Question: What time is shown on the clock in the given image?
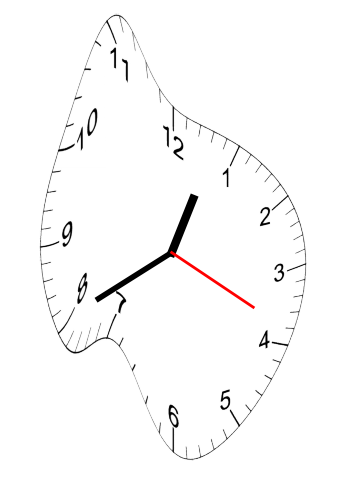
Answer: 12:40:19